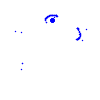
Particle: pion